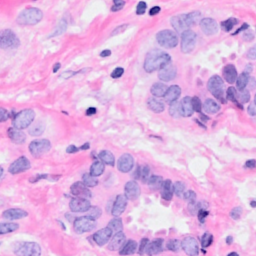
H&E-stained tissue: Breast